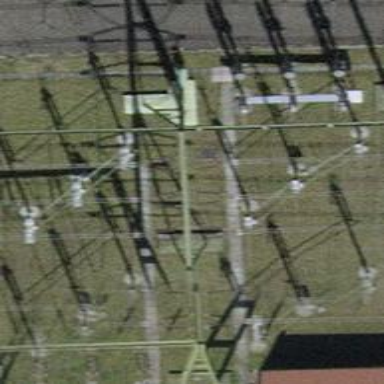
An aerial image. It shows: Insulator used in power equipment.